一年级 · 计数
$\xrightarrow{\text { shy yi shy̌ tián }}$ 数, 填 $\xrightarrow{\text { tián }}$ 填。(9 分)

 O有（）个， $\triangle$ 有（）个， $\square$ 有( ) 个。
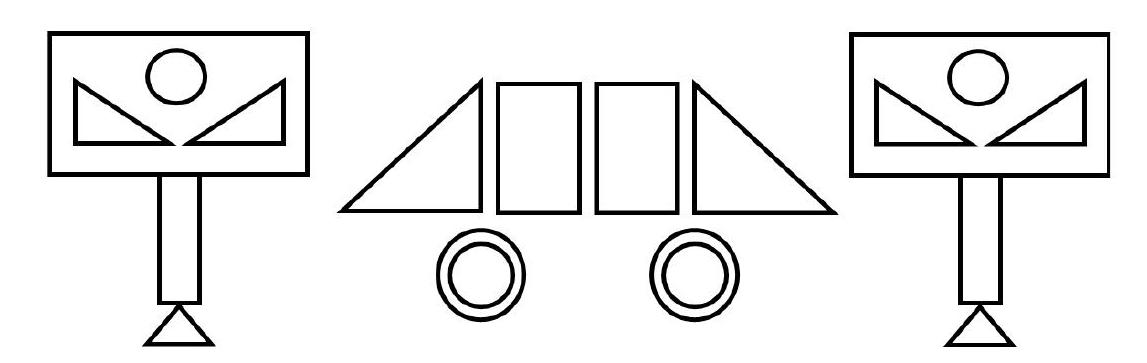
答案: $6 \quad 8 \quad 6$